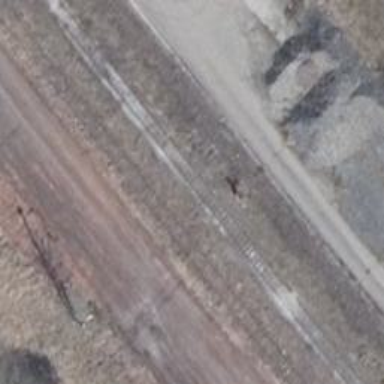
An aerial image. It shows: Railway spur service.